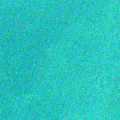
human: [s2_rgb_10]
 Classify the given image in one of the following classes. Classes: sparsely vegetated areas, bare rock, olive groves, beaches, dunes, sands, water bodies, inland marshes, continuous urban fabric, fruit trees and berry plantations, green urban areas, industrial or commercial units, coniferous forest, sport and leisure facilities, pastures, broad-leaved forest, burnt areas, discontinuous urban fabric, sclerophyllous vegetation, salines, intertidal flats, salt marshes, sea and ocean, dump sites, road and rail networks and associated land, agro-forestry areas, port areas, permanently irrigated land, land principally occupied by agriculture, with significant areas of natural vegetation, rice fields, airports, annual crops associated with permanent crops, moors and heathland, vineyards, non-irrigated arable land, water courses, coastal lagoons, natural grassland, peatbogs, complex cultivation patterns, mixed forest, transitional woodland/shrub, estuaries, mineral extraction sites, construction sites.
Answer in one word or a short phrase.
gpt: sea and ocean